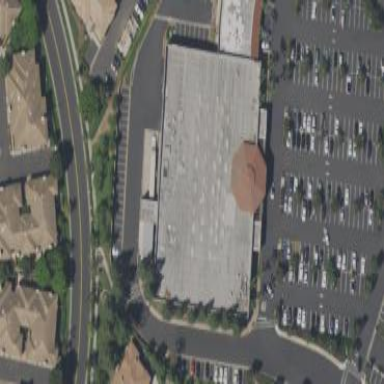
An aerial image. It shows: Building that houses supermarket.